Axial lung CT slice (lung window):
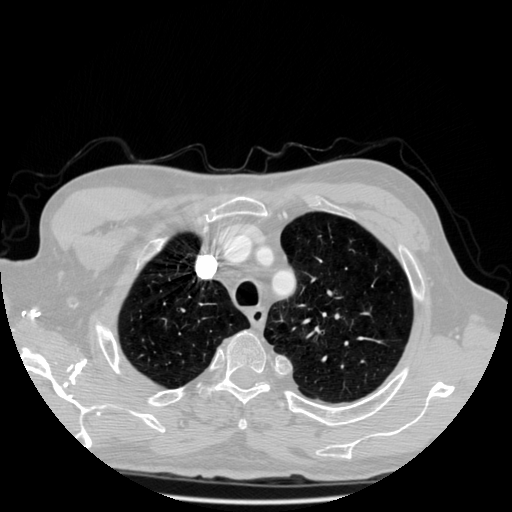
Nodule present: no